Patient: sex M, age 68
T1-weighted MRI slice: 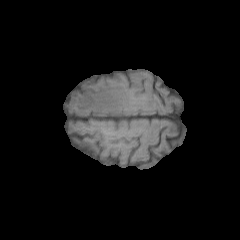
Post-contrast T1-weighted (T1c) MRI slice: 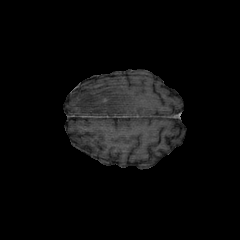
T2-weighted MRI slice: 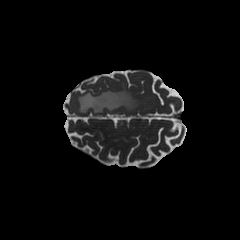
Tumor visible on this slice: yes
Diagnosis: Glioblastoma, IDH-wildtype
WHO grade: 4